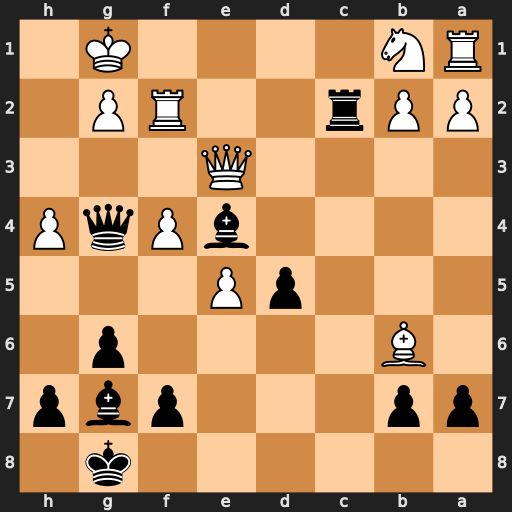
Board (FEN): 6k1/pp3pbp/1B4p1/3pP3/4bPqP/4Q3/PPr2RP1/RN4K1
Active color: b
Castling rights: -
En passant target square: -
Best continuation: Qd1+ Kh2 Rxf2 Qxf2 axb6